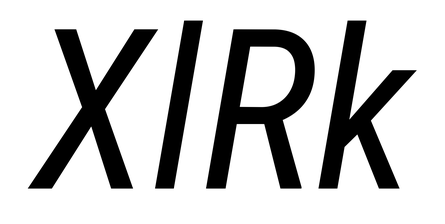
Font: Roboto-Italic_Condensed_Italic